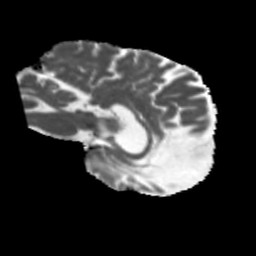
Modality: MD
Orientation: sagittal
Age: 57
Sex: male
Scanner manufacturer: siemens
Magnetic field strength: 3 T
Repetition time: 5.47 s
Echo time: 0.0854 s